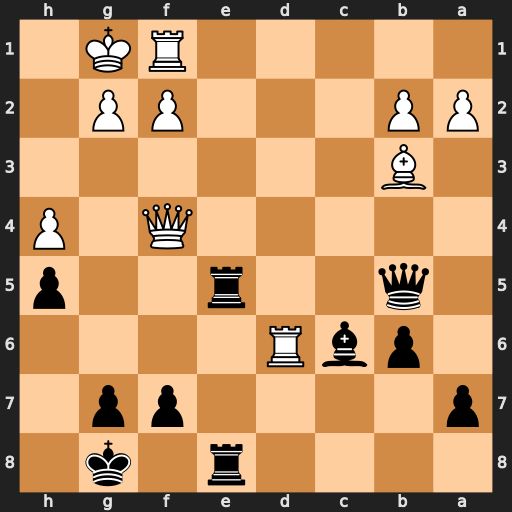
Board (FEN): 4r1k1/p4pp1/1pbR4/1q2r2p/5Q1P/1B6/PP3PP1/5RK1
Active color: b
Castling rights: -
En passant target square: -
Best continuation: Qxf1+ Kxf1 Re1#